Question: I am trying to display a series of elements inline as in the following picture using bootstrap:

After I add the "form-control" class to the input it moves below the other elements. I have tried several different combinations and can't come up with the correct set of classes and styling.
The html is below:
'''
<div class="row">
<div class="form-group col-xs-12 col-md-5 col-lg-6">
<label class="control-label">
Unique ID @Model.Ordering:
<input class="form-control" type="number" required />
</label>
<strong>Name:</strong> @Model.Name
<strong>DOB:</strong> @Model.DateOfBirth
<strong>Gender: </strong>@Model.Gender
</div>
</div>
'''
Here is my updated code which now works correctly.
'''
<div class="row">
<div class="form-group form-inline">
<div class="form-group">
<label class="control-label">
Unique ID @Model.Ordering:
</label>
</div>
<div class="form-group">
<input class="form-control" type="number" />
</div>
<div class="form-group">
<strong>Name:</strong> @Model.Name
</div>
<div class="form-group">
<strong>DOB:</strong> @Model.DateOfBirth
</div>
<div class="form-group">
<strong>Gender: </strong>@Model.Gender
</div>
</div>
</div>
'''
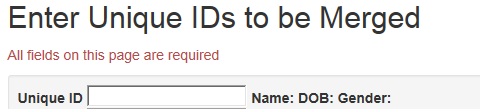
Answer: You are looking for '<form class="form-inline">' look at the <URL>